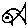
Label: fish